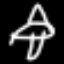
Label: airplane